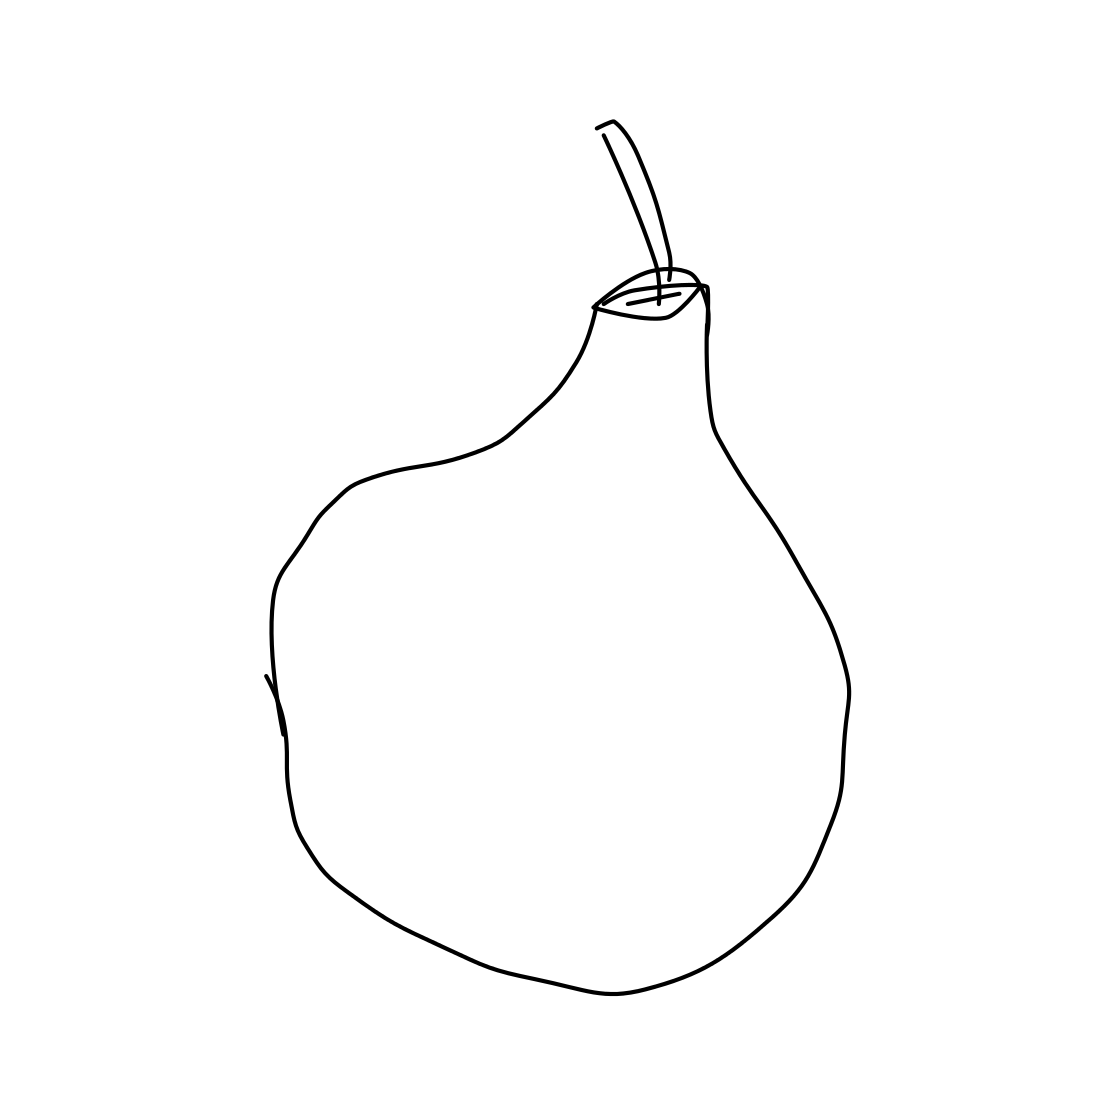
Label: pear